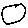
Label: circle